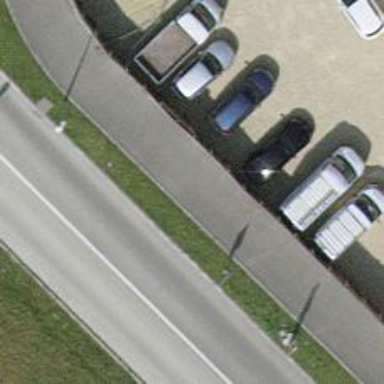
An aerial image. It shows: Paved path.